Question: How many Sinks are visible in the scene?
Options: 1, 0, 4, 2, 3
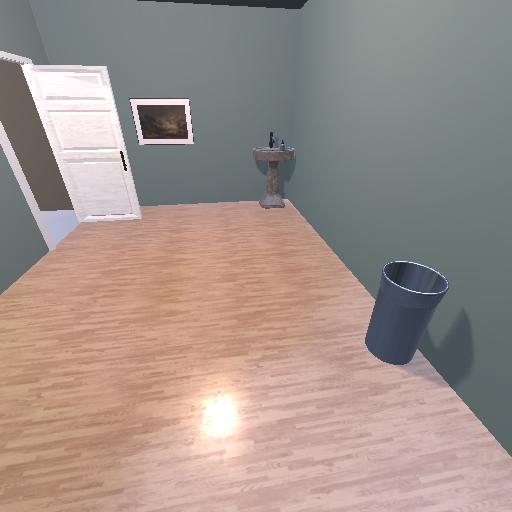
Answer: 1